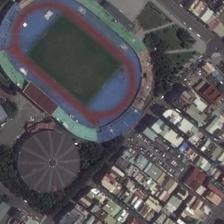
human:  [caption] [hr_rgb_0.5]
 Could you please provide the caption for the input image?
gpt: a playground is semisurrounded by many buildings .

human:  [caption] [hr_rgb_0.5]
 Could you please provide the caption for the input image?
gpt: a playground is semi-surrounded by some green trees and many buildings .

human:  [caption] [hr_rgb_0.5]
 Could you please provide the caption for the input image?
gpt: many buildings and some green trees are around a playground .

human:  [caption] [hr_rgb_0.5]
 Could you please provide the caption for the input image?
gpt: the grandstand of the football field is bright and beautiful, with dense buildings aside .

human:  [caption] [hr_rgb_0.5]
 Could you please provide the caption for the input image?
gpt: a playground is semisurrounded by many buildings .